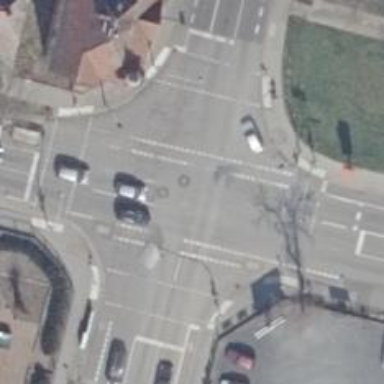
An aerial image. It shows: Road with traffic signals.